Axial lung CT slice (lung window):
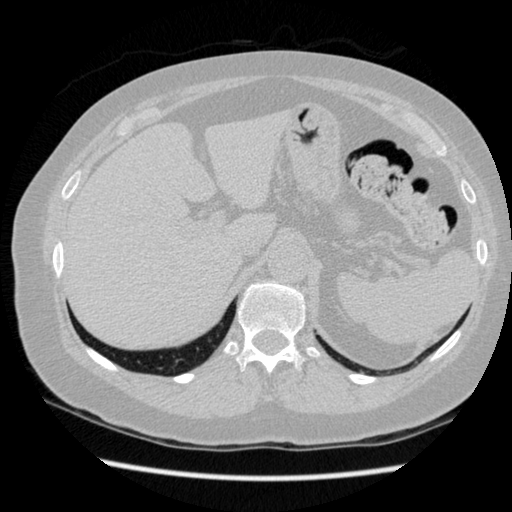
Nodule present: no